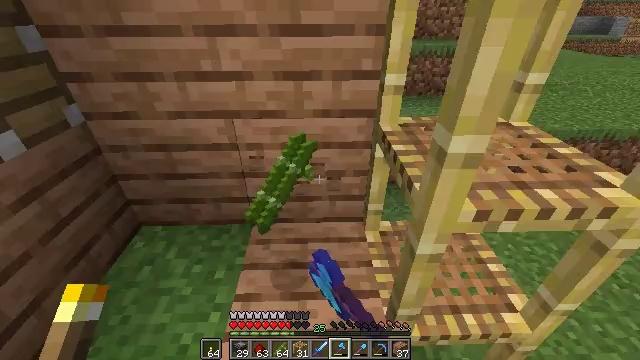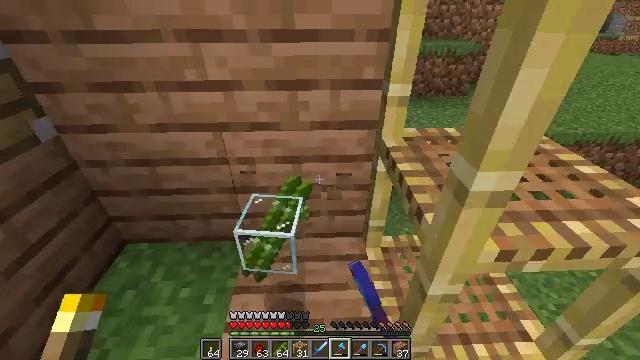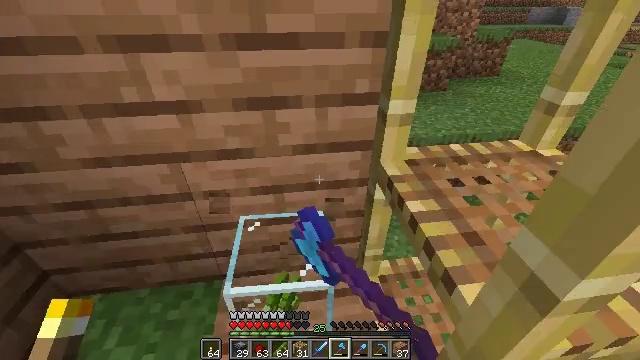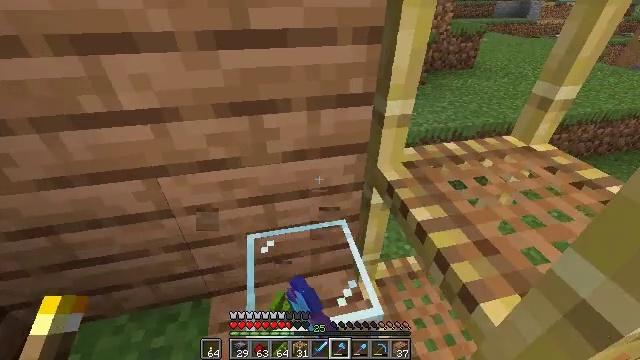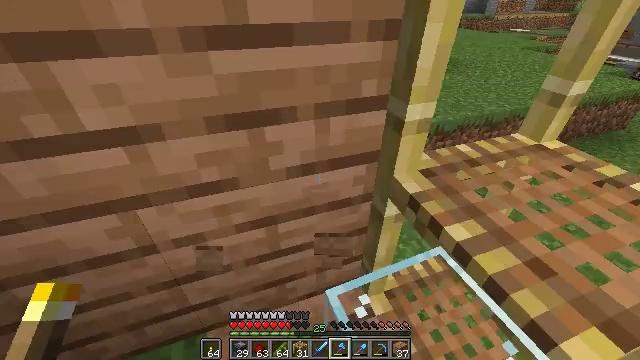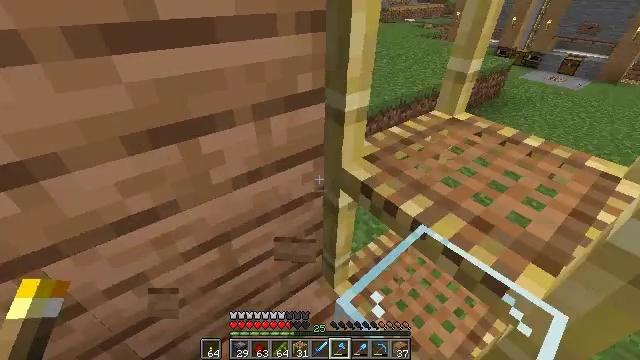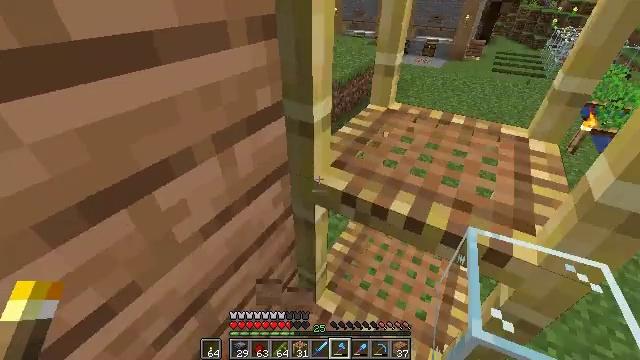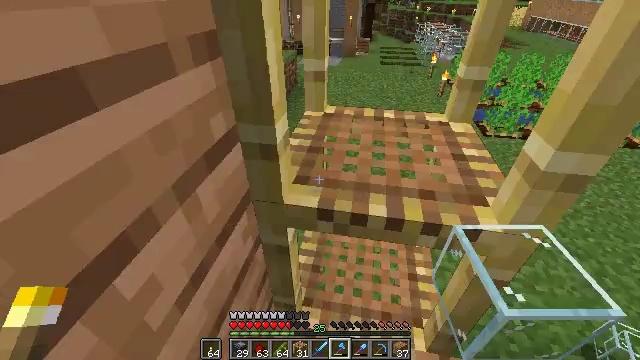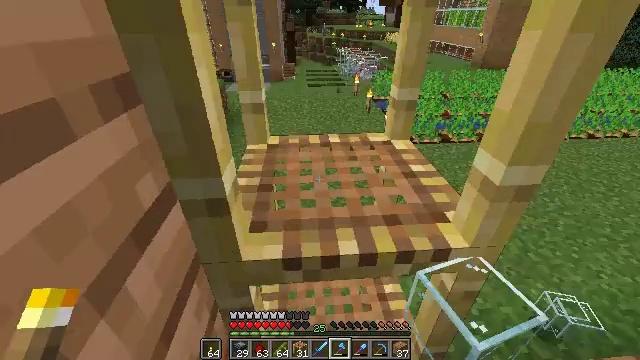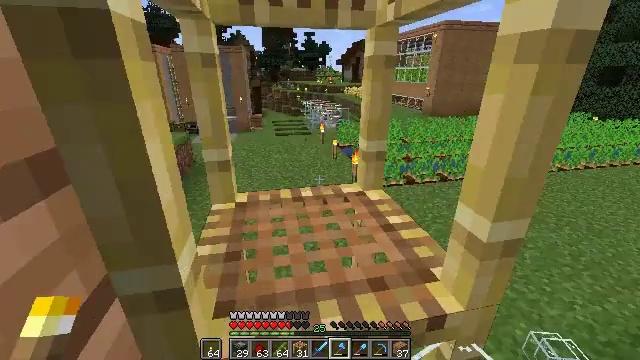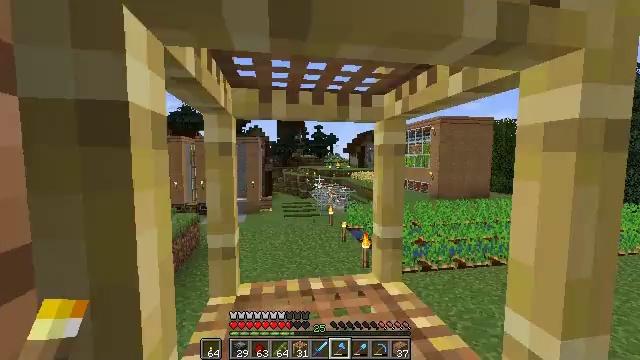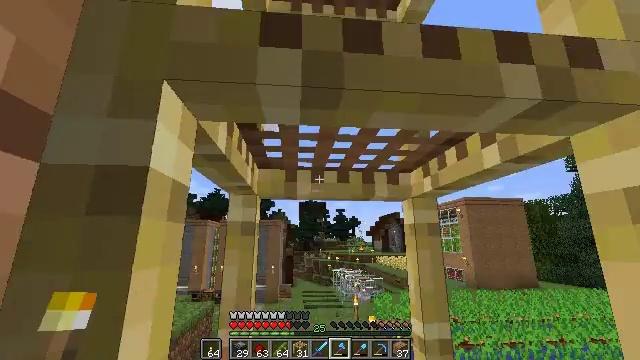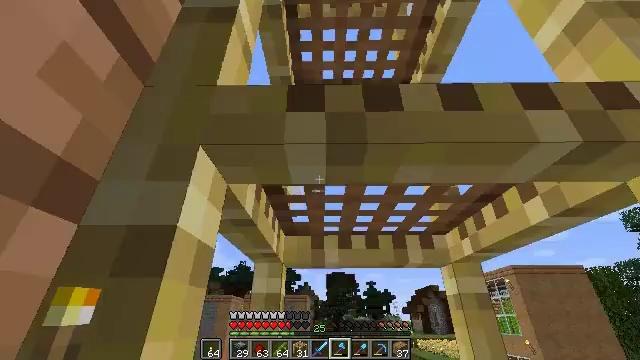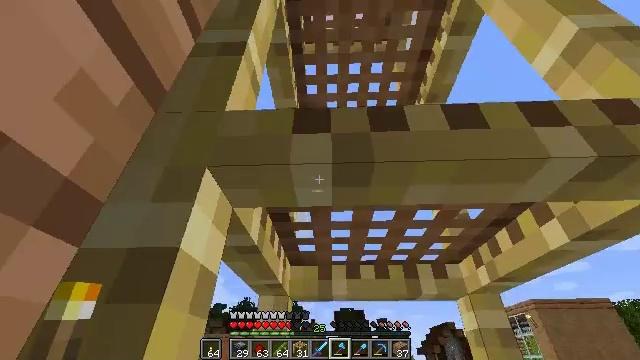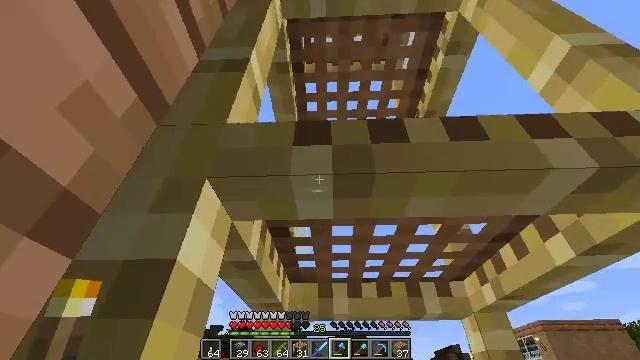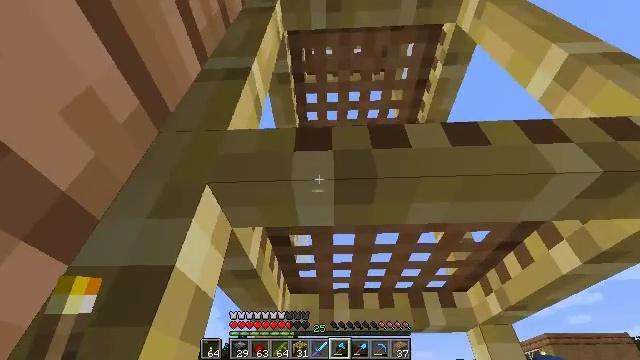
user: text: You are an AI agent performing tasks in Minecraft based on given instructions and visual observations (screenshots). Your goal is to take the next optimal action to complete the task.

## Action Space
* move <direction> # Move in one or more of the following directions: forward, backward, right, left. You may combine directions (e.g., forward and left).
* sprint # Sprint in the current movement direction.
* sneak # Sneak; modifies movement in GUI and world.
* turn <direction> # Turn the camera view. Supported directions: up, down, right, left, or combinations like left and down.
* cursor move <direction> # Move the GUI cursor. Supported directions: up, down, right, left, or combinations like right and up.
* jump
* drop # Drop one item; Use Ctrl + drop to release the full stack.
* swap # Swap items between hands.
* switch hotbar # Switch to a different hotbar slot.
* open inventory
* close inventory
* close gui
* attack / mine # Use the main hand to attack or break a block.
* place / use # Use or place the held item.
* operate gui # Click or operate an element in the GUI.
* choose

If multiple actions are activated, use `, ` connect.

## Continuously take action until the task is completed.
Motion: motion action
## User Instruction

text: Retrieve the redstone wire by breaking it.
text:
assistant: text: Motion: move forward, attack / mine
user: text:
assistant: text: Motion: move forward and move left, turn right and down, attack / mine
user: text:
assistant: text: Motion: move forward and move left, turn right
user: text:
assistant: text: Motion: move forward and move left, turn right
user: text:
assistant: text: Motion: move forward and move left, turn right
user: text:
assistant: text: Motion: move forward and move left, turn right
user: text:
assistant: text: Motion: move forward and move left, turn right
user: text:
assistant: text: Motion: move forward and move left, turn right and up
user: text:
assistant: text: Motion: move forward and move left, turn right and up
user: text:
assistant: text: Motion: turn left and up
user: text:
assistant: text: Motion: turn left and up
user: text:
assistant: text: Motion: turn left and up
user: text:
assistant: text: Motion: turn left and up
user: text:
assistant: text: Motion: turn up
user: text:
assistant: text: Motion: turn up
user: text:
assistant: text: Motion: turn up
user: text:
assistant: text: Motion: no_op
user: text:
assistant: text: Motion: no_op
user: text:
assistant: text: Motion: turn right
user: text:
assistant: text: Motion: turn right
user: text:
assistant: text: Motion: turn right and down
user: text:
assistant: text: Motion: turn right, jump
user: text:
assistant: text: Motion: jump
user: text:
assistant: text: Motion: jump
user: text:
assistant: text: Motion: jump
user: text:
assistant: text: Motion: jump
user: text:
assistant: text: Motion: jump
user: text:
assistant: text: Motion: turn right, jump
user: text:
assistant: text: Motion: turn right, jump
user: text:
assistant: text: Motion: turn right, jump